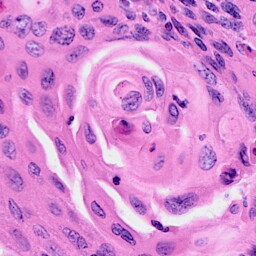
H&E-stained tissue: Cervix